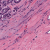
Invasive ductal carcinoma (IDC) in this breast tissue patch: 1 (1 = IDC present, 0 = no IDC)